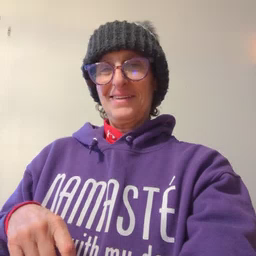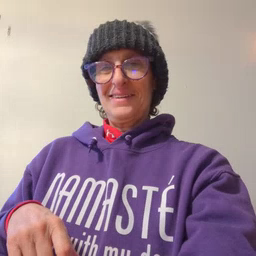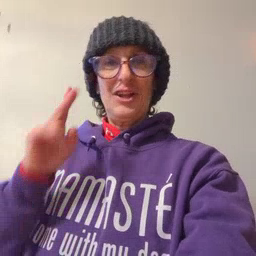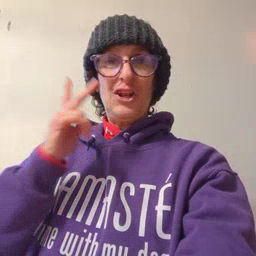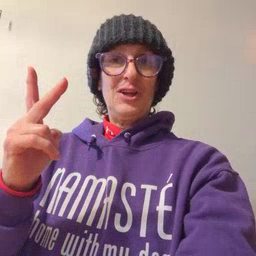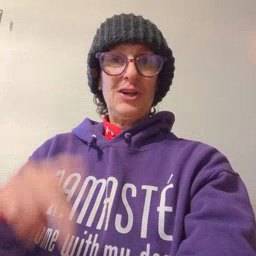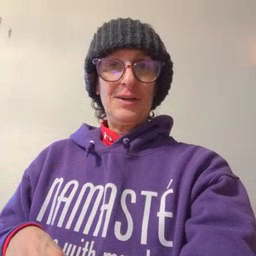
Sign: look